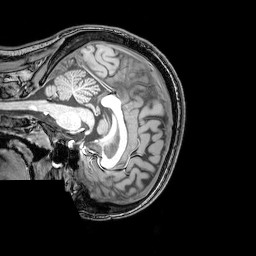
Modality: T1w
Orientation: sagittal
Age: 22
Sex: female
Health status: healthy
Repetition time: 0.081 s
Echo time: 0.037 s